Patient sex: F
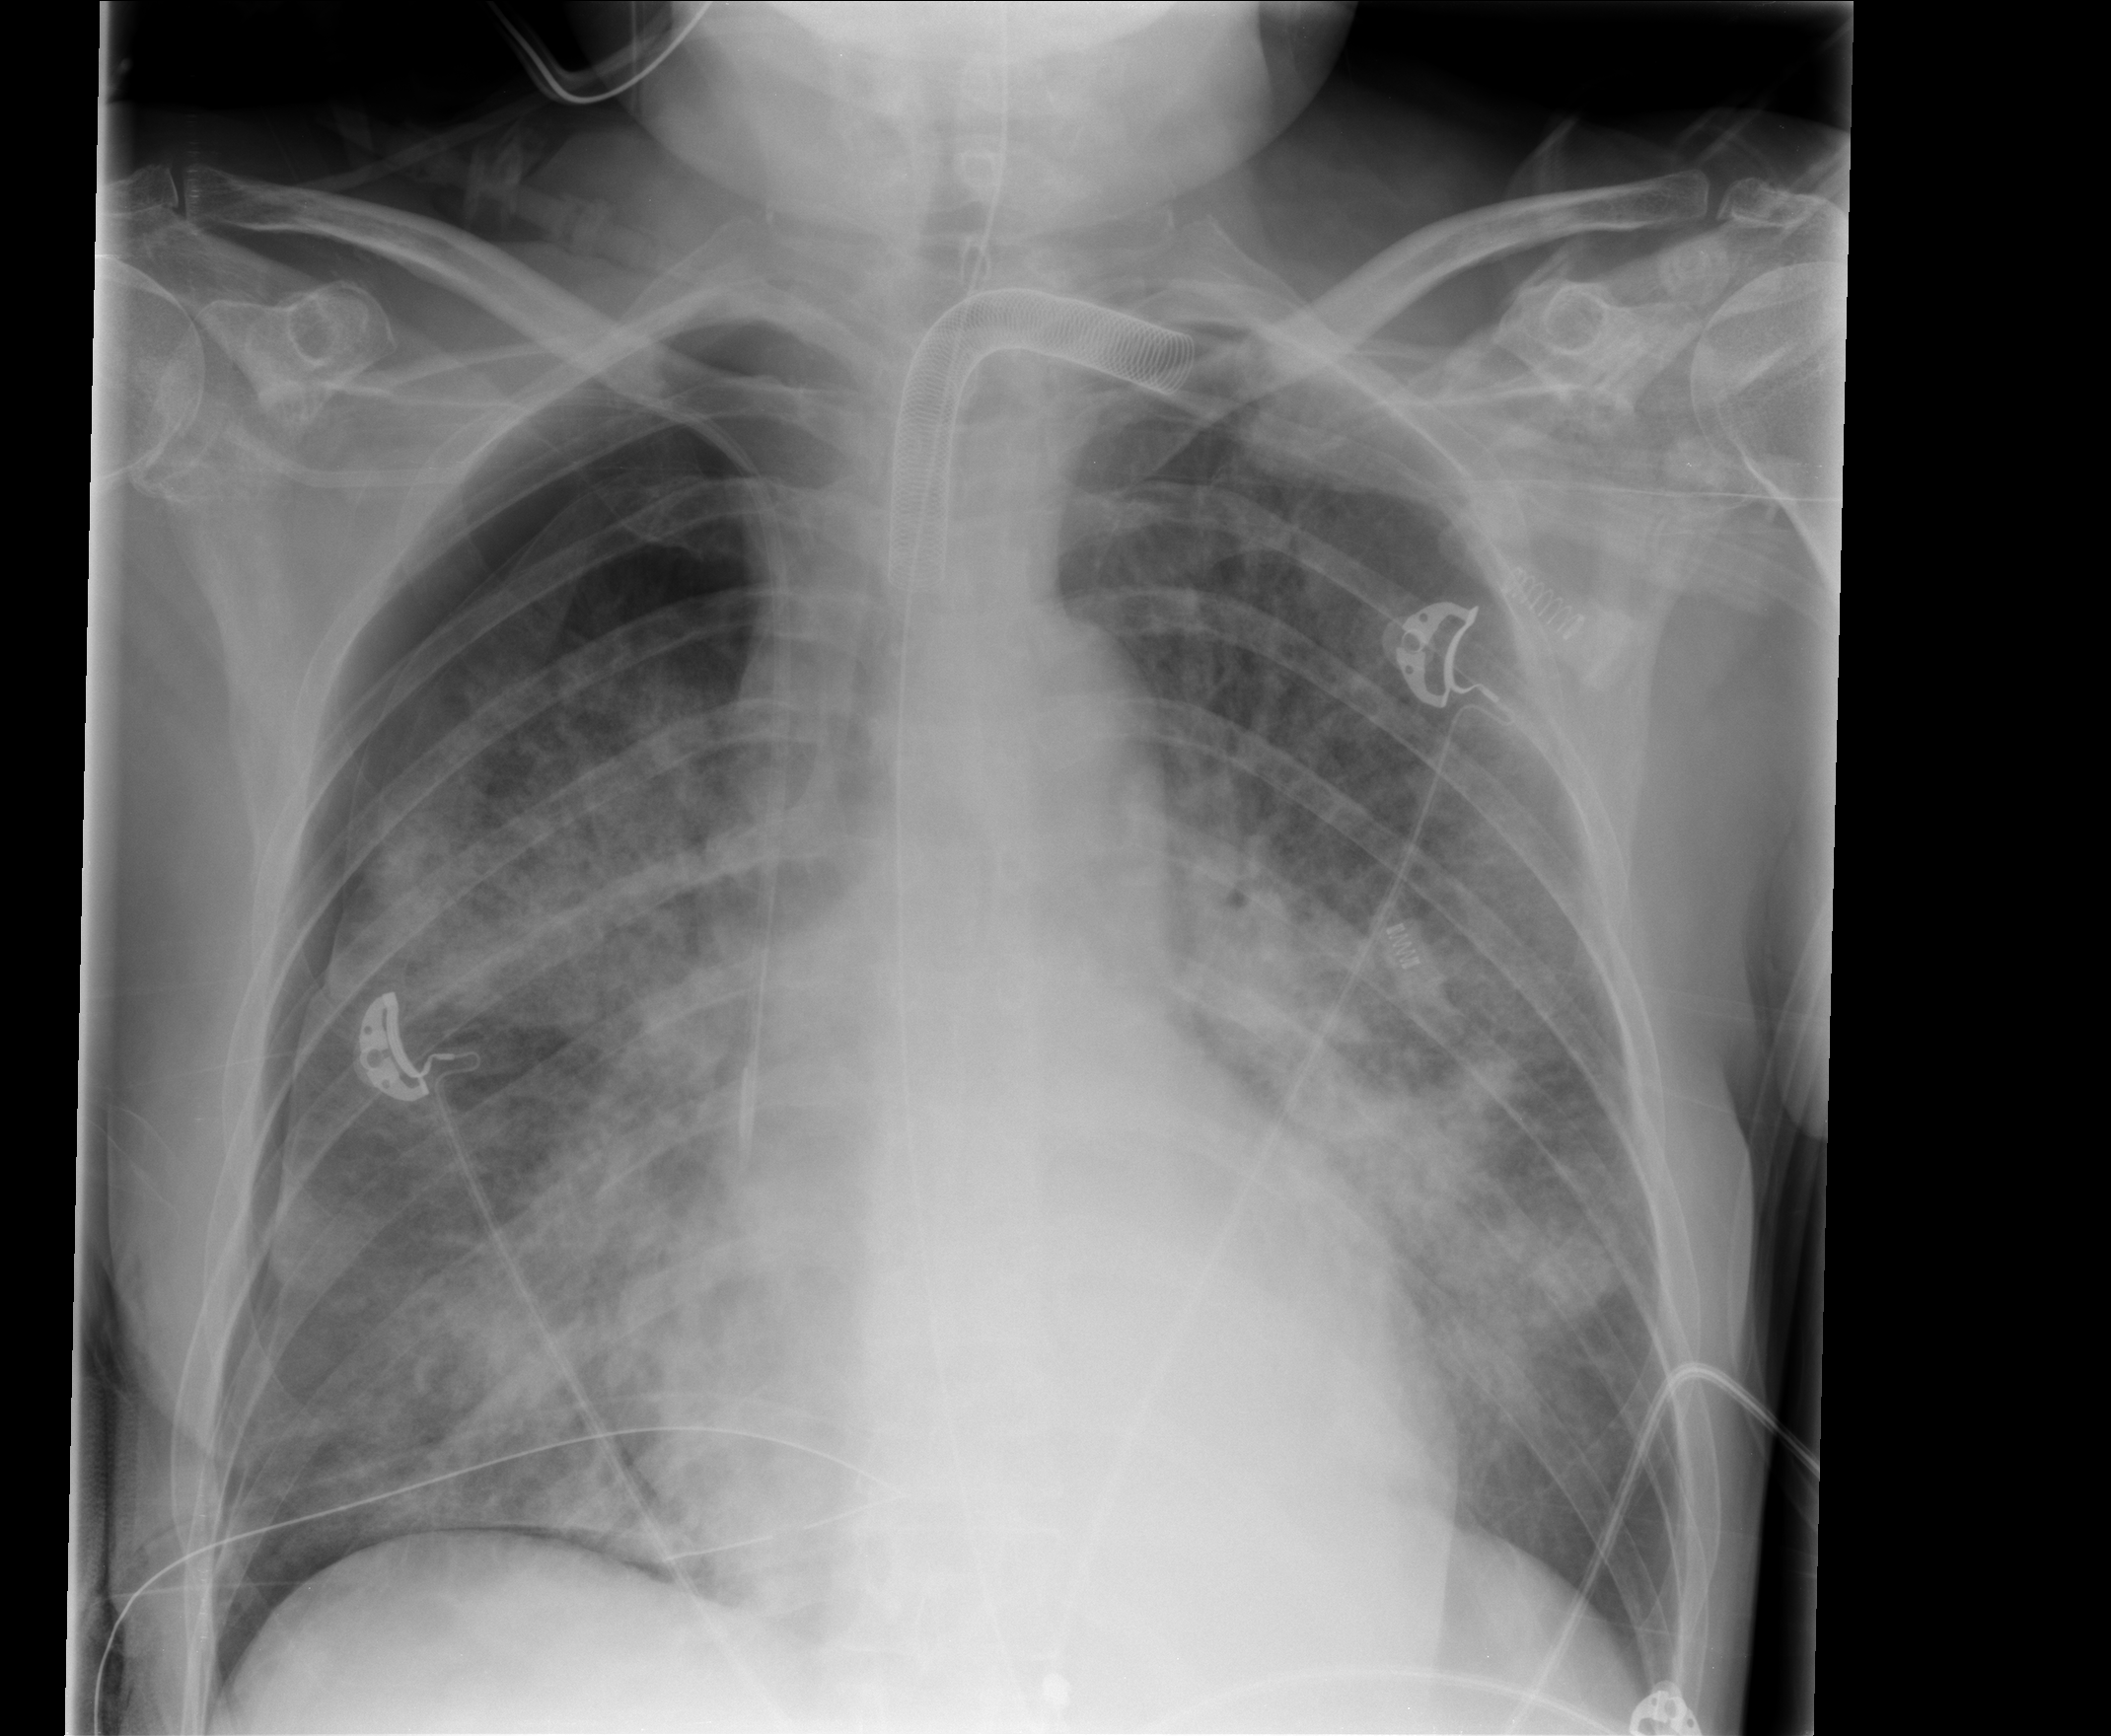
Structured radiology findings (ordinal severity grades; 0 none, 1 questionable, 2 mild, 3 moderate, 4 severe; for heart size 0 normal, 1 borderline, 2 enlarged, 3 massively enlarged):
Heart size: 1
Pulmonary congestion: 2
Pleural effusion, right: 0
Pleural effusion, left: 0
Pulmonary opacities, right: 3
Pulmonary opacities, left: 3
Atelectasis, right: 2
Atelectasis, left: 2